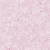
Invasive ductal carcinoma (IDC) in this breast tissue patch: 0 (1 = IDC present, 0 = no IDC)